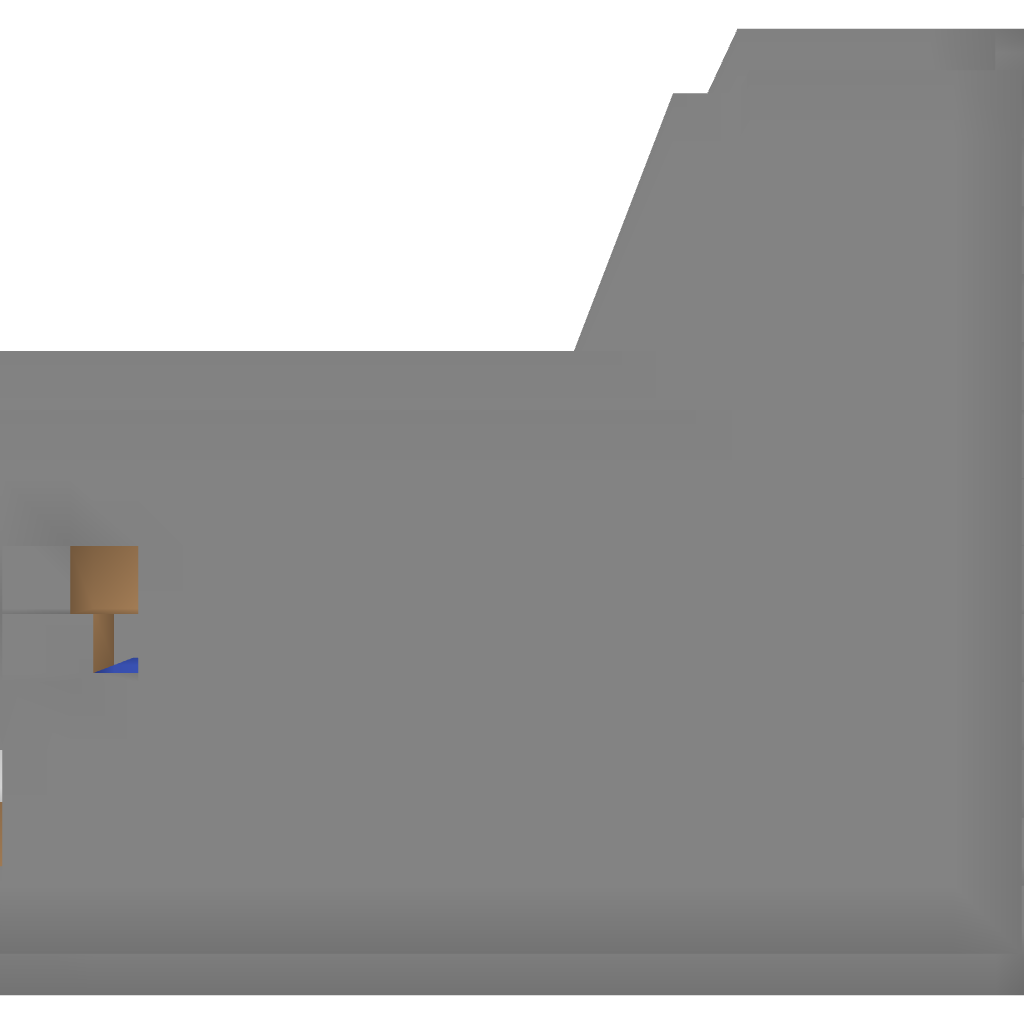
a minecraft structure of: Compact Day Counter bad low quality